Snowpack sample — Loveland Pass, Silver Plume, Colorado, USA (12/14/25, 10:50 AM MST)
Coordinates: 39.664, -105.882
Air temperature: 36 °F
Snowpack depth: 67 cm
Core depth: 20 cm
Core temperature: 46.4 °F
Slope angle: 6°, slope face: 326°
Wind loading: low
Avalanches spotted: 0
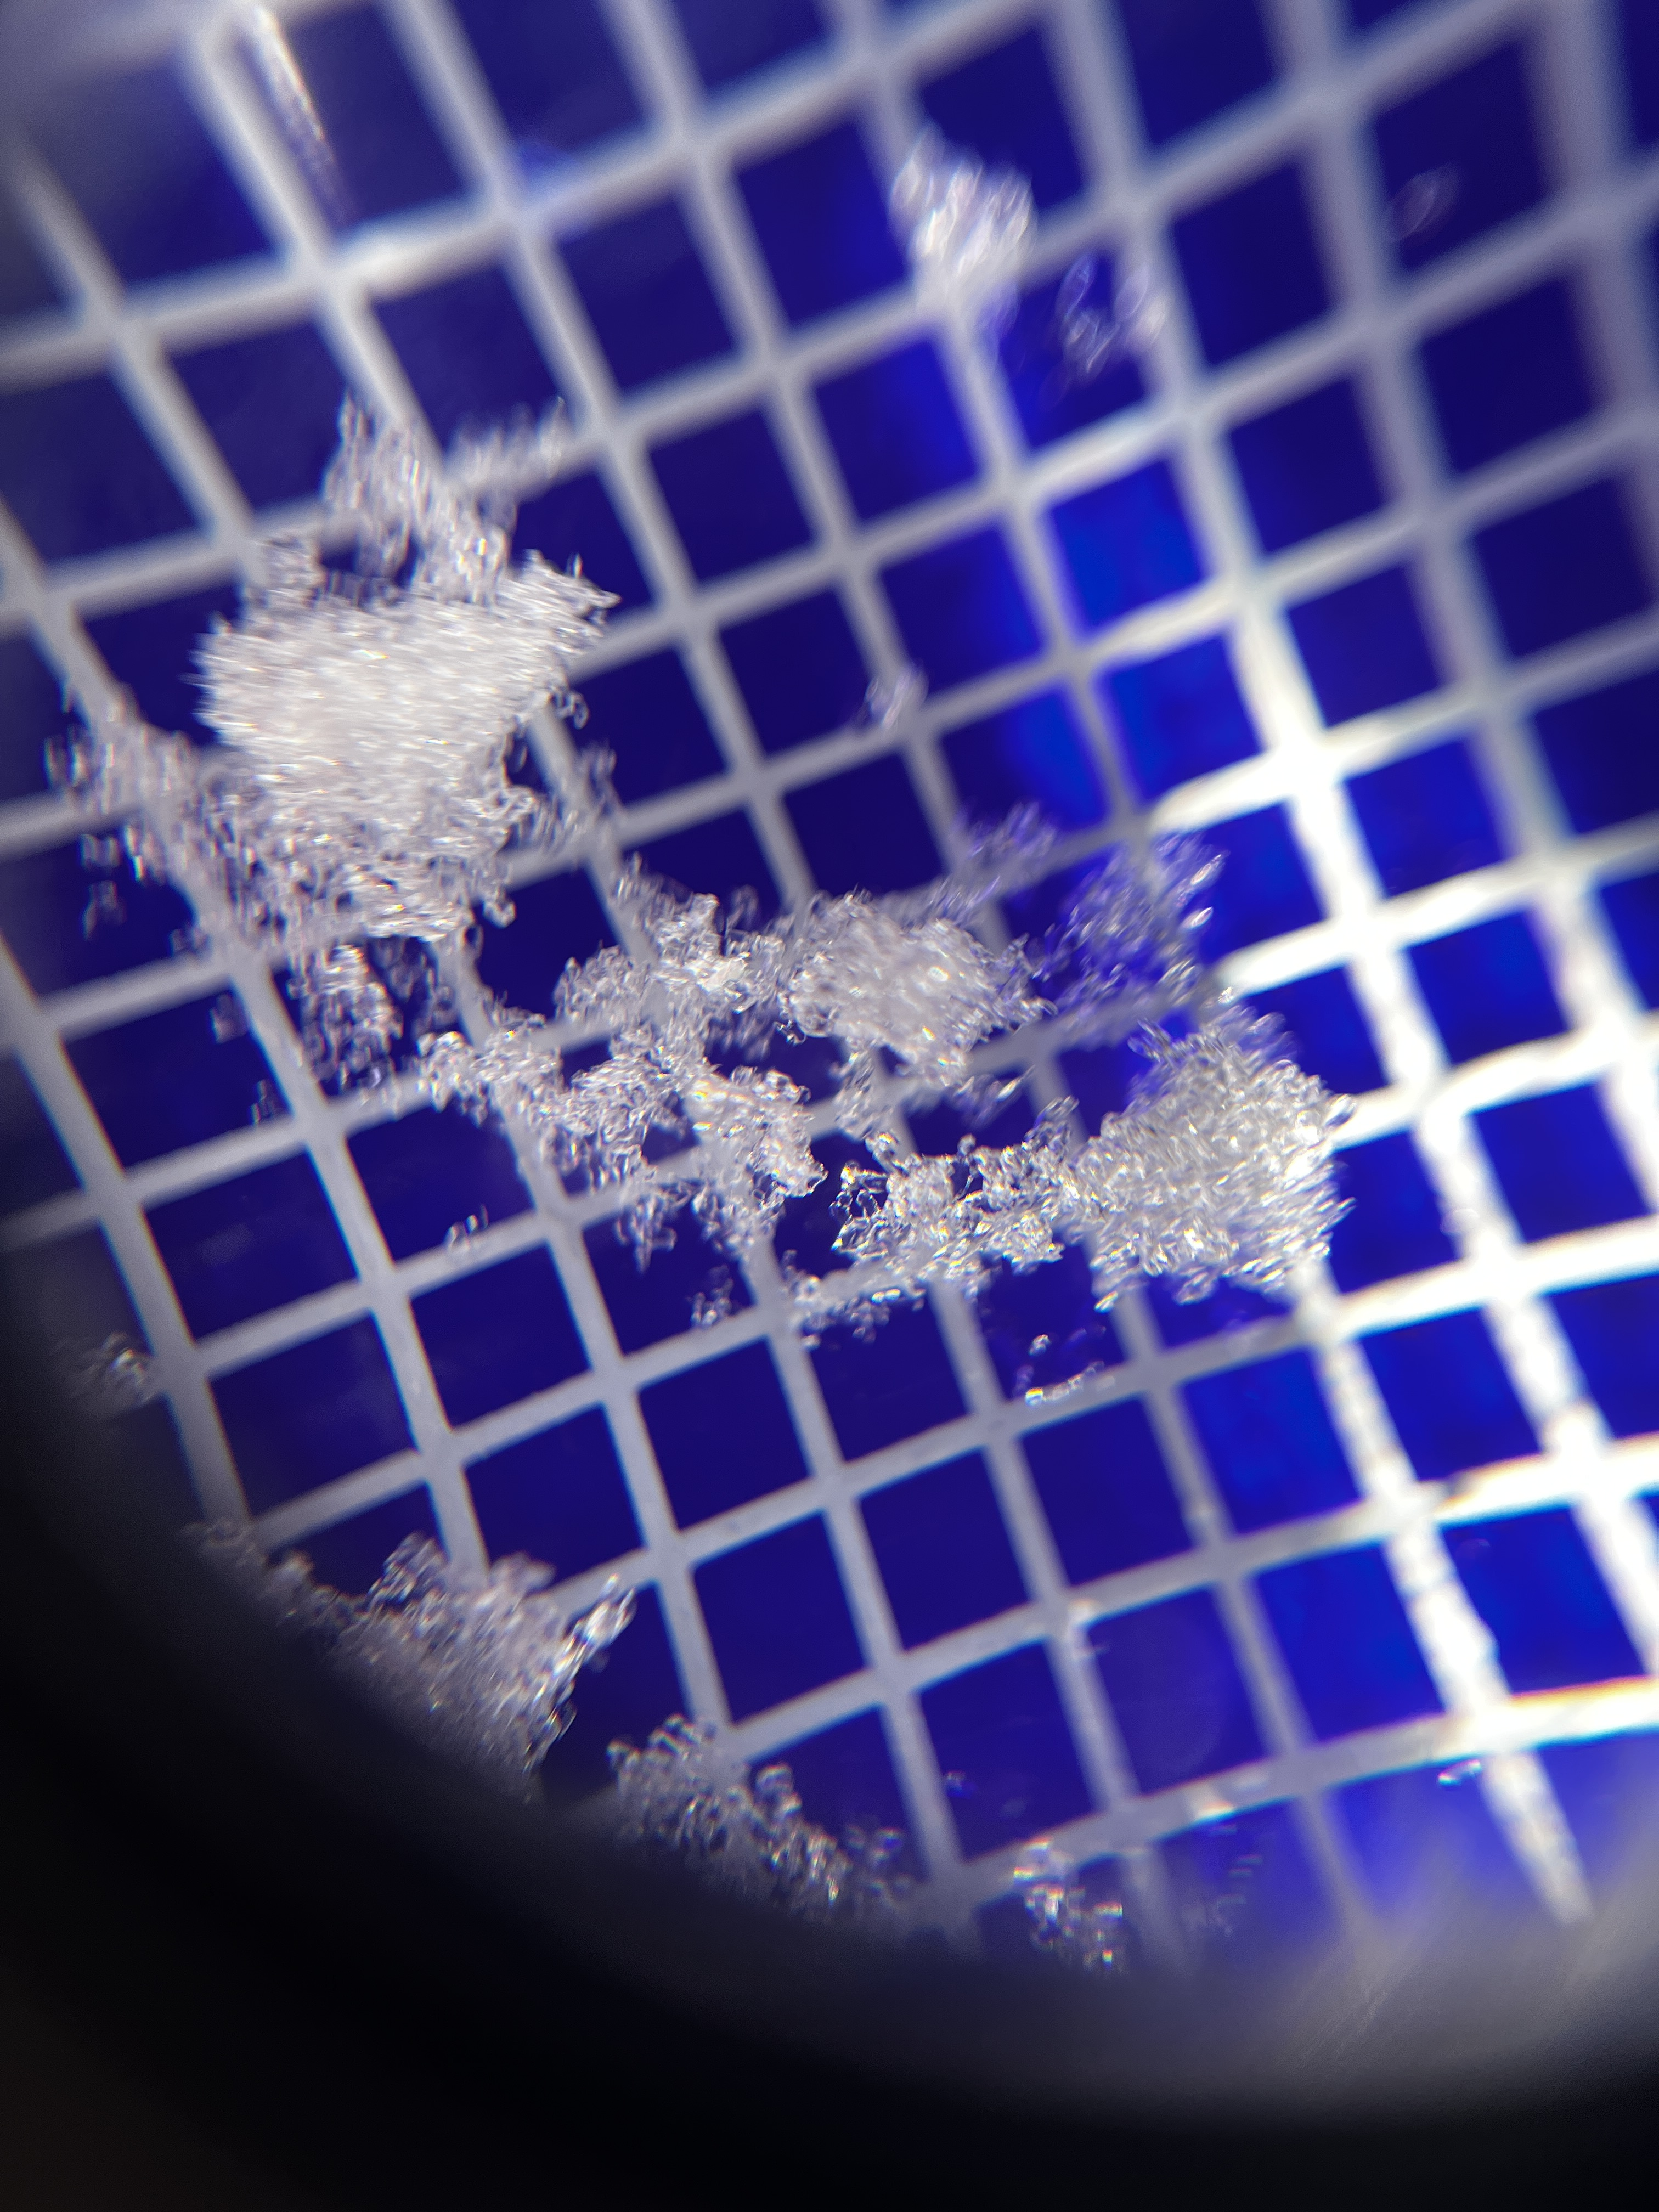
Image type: magnified_profile
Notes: No avalanches spotted, very late start to the season with minimal snowpack